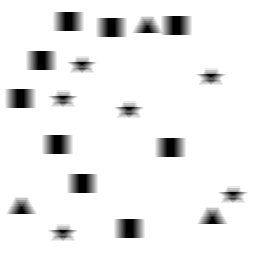
Squares: 9
Triangles: 3
Stars: 6
Total shapes: 18